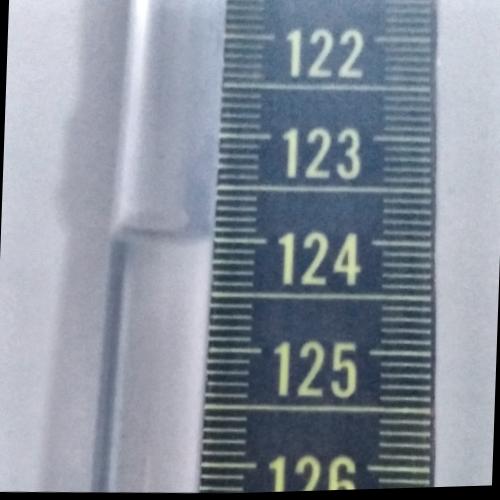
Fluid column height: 124.0 cm